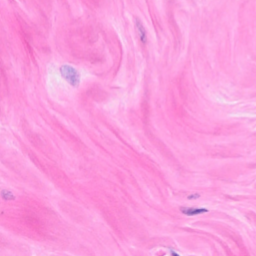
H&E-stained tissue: Breast